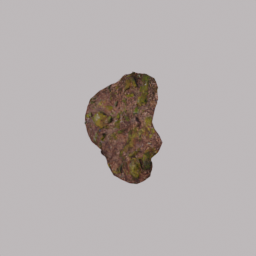
Label: nature